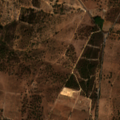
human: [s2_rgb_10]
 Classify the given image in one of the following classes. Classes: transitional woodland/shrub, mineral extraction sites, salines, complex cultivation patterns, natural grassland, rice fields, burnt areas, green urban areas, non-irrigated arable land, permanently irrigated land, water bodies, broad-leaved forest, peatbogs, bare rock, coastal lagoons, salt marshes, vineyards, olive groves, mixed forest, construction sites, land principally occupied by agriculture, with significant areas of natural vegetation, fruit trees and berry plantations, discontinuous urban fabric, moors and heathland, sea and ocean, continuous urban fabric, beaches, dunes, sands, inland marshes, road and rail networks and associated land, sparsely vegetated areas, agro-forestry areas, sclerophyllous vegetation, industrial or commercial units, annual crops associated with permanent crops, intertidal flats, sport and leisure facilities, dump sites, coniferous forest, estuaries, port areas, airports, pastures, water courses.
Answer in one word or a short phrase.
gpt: olive groves, pastures, land principally occupied by agriculture, with significant areas of natural vegetation, agro-forestry areas, broad-leaved forest, transitional woodland/shrub